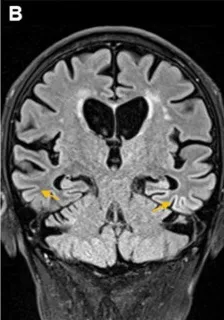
Head MRI, EEG, and PRNP gene analysis. (B) Coronal imaging showed hyperintensities in the bilateral parietal-temporal lobes in the FLAIR sequence.
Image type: radiology (mri)